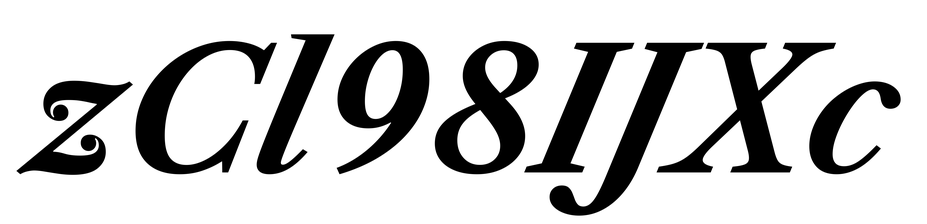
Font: LibreCaslonText-Italic_Bold_Italic